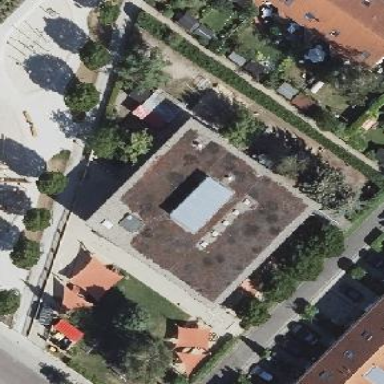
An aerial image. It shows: Kindergarten.